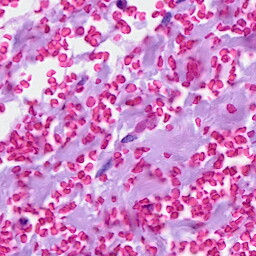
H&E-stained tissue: Breast